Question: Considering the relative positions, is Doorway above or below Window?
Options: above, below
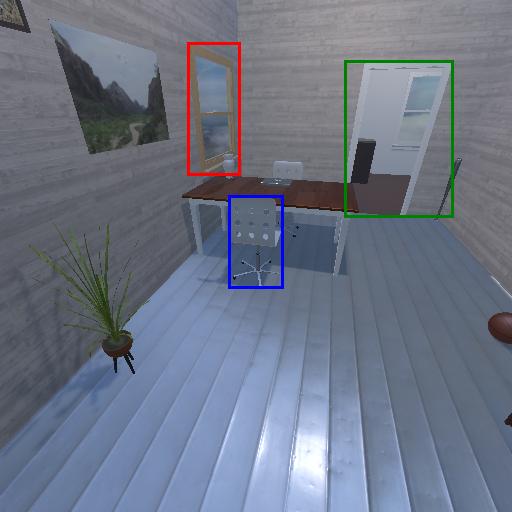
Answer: above